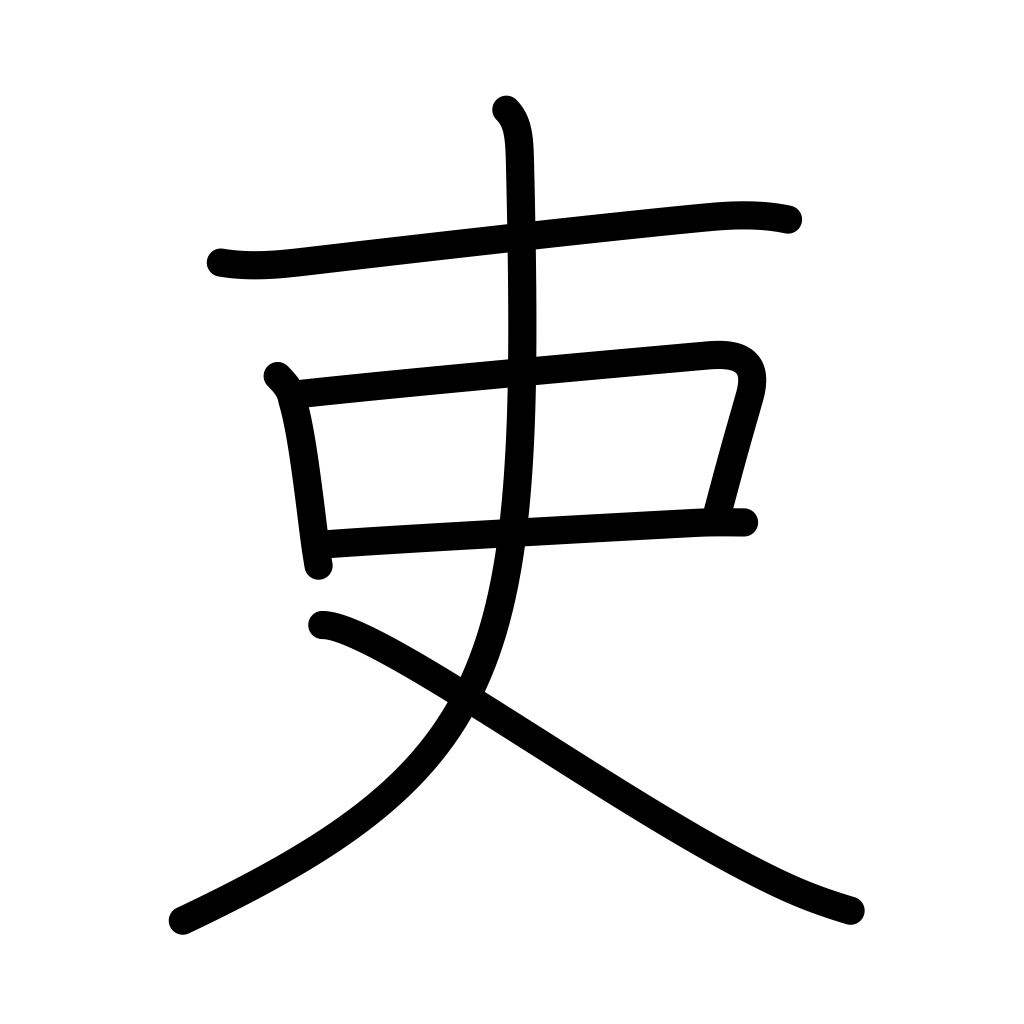
Meaning: officer, an official